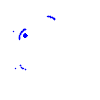
Particle: kaon